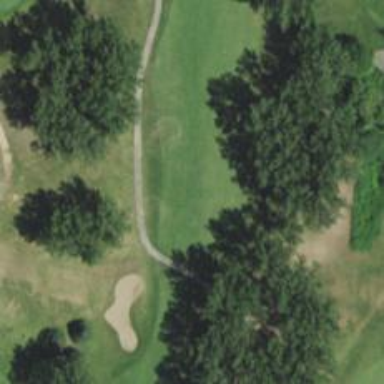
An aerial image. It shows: Golf hole.